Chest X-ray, PA view. Patient: 73 years old, sex F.
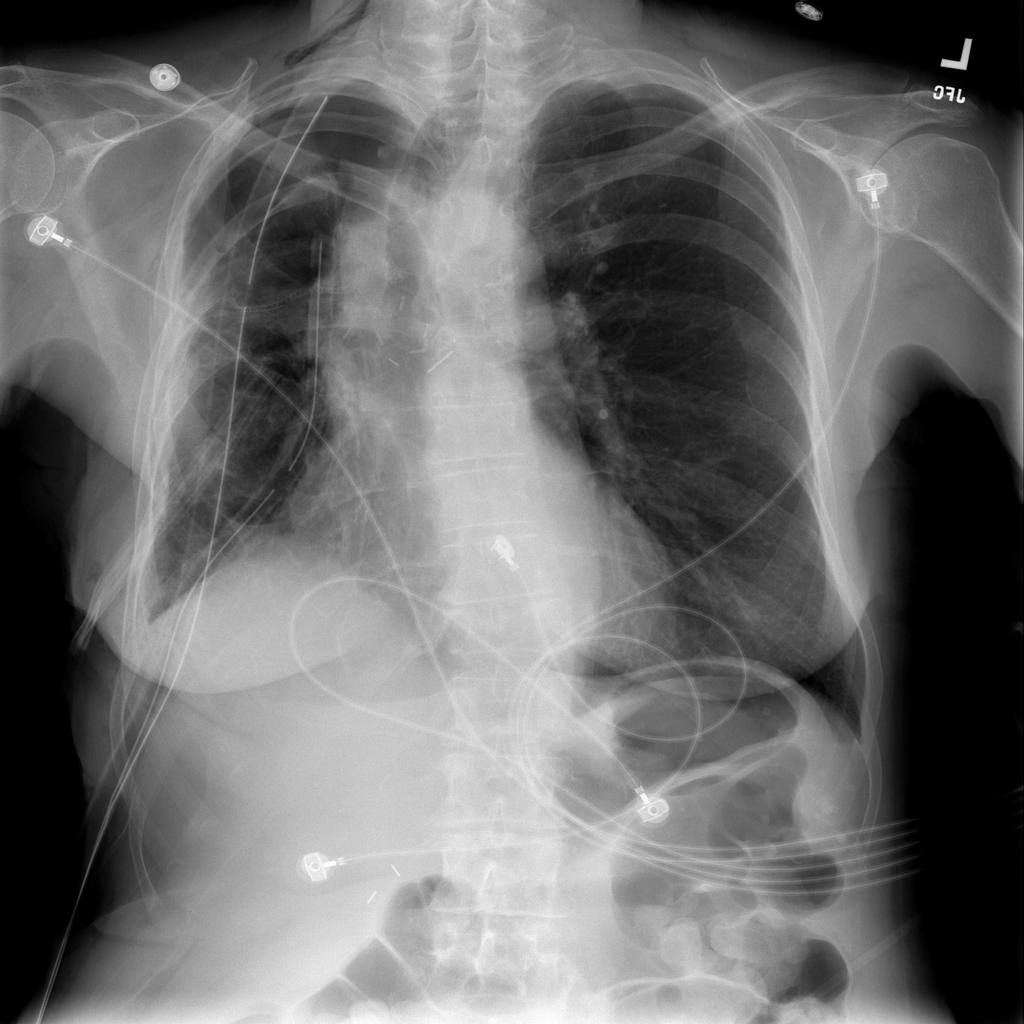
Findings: Pneumothorax